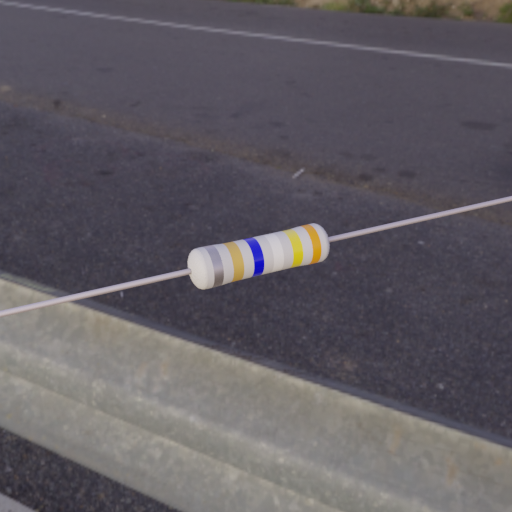
Resistor colour bands (in order): silver, gold, blue, white, yellow, orange